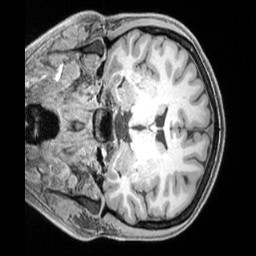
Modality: T1w
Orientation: coronal
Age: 29
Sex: female
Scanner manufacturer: siemens
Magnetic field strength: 3 T
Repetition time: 2.4 s
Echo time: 0.00224 s